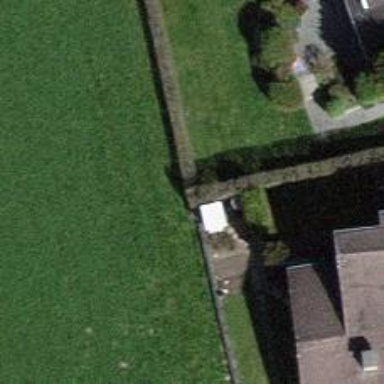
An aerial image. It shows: Hedge acting as barrier.